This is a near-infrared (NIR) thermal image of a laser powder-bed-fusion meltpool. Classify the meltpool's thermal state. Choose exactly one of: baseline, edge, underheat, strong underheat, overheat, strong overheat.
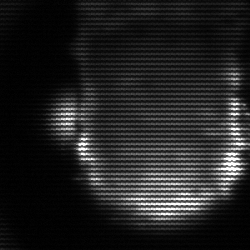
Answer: baseline